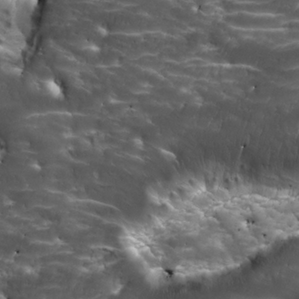
Label: non_frost